Question: I have a JAVA project contains multiple folders, and after I imported them into Eclipse, the folders messed up like below.

How can I put these "src/main/java" folders under the "src" one in eclipse, these folders are well-organized on my file system.
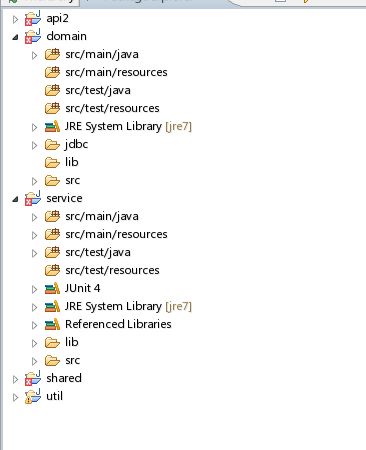
Answer: eclipse detects project type and it adds directory structure in '.classpath' and '.project' when you import new project,
if you want to see raw structure, switch to 'navigator' view
'''
windows > show view > navigator
'''